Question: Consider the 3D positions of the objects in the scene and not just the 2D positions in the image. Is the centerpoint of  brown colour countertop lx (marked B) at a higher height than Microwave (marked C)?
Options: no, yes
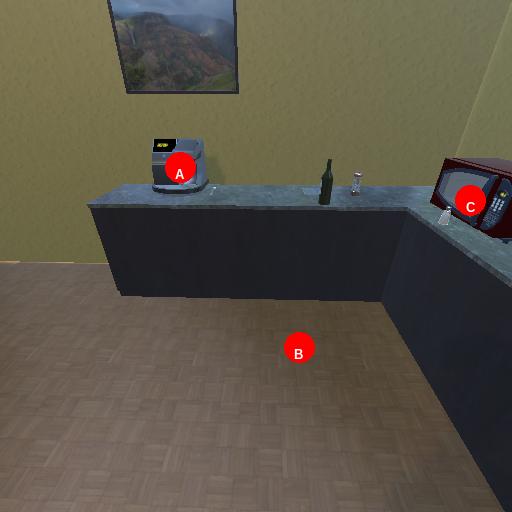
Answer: no